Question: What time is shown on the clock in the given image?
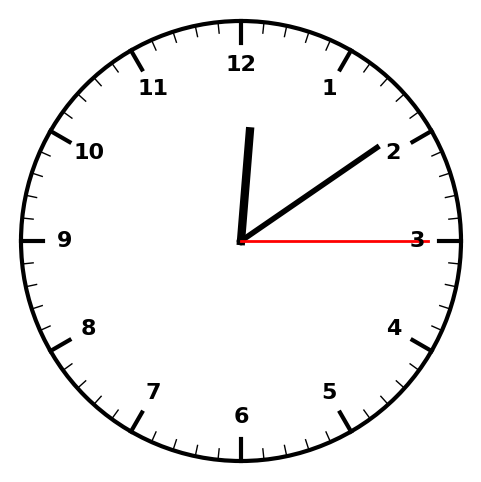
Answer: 12:09:15